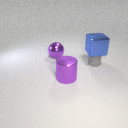
large purple metal cylinder in front of small gray rubber cylinder